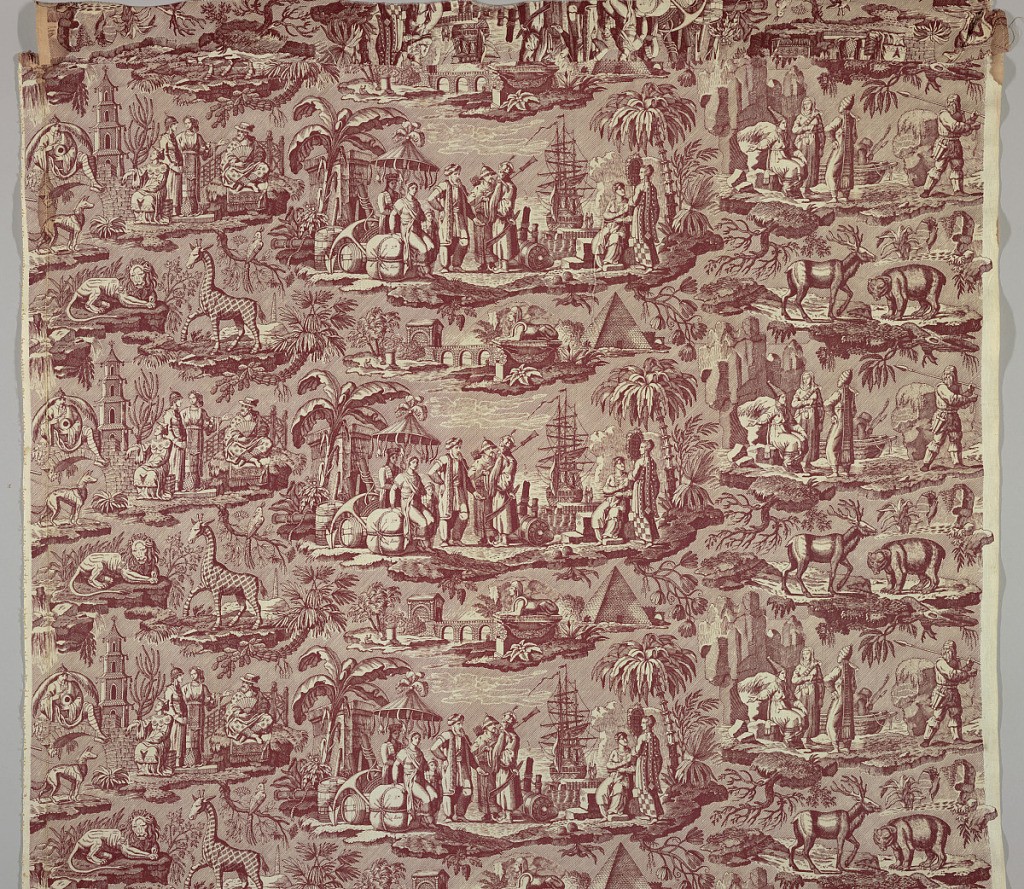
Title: Textile
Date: ca. 1830
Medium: cotton Technique: copperplate printed
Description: Allover pattern of episodes in a romantic tale set in Egypt and other possible locations. Episodes include depictions of an Egyptian pyramid and sphinx as well as a giraffe and a lion. Other scenes include figures near a port with ships and barrels. Other animals include a bear and a stag.